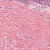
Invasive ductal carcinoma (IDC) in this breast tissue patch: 0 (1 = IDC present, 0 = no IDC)